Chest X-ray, PA view. Patient: 44 years old, sex M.
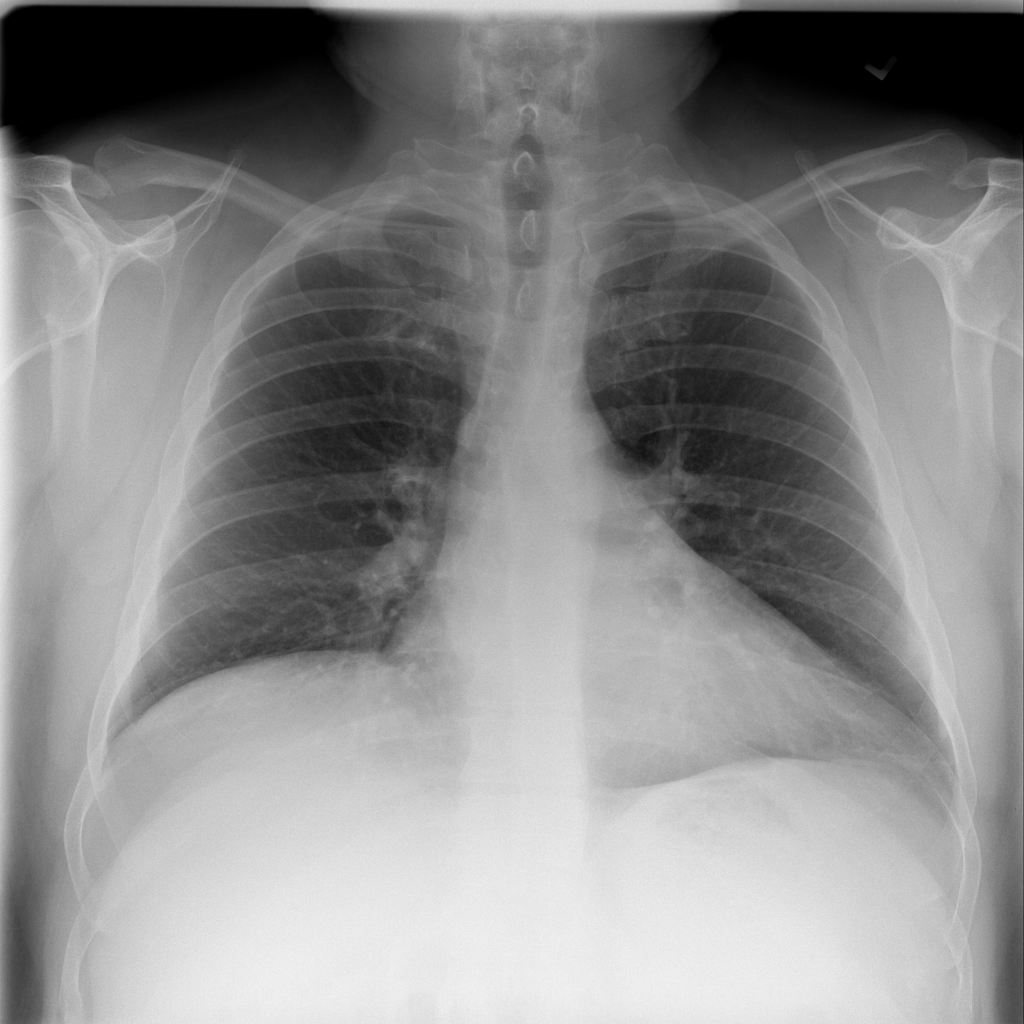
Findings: Infiltration